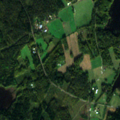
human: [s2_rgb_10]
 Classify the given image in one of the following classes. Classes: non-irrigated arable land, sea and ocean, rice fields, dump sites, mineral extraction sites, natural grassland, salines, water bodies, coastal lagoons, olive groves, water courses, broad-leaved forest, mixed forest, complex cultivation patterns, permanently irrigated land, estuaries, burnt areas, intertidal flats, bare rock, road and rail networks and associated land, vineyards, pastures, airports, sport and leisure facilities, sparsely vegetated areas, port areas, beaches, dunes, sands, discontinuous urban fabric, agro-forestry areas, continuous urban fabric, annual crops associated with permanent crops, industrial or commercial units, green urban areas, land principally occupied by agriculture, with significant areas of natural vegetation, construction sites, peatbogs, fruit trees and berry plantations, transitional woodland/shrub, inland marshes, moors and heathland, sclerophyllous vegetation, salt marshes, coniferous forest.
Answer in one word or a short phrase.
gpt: land principally occupied by agriculture, with significant areas of natural vegetation, mixed forest, water bodies